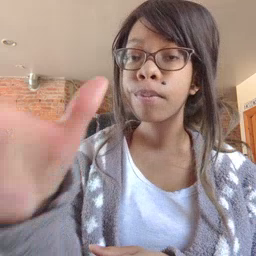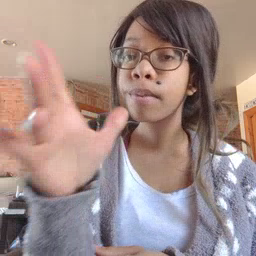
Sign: mom